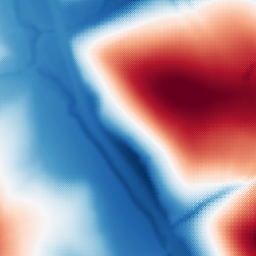
Category: multiscale
Decomposition family: dog_multiscale
Decomposition parameters: sigma_ratio: 2
n_scales: 6
base_sigma: 2
Upsampling method: regularized
Upsampling parameters: scale: 4
lambda_reg: 0.1
Upsampling scale: 4